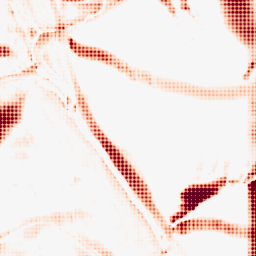
Category: morphological
Decomposition family: morphological_rect
Decomposition parameters: operation: opening
width: 50
height: 20
Upsampling method: sinc_blackman
Upsampling parameters: scale: 4
kernel_size: 4
Upsampling scale: 4